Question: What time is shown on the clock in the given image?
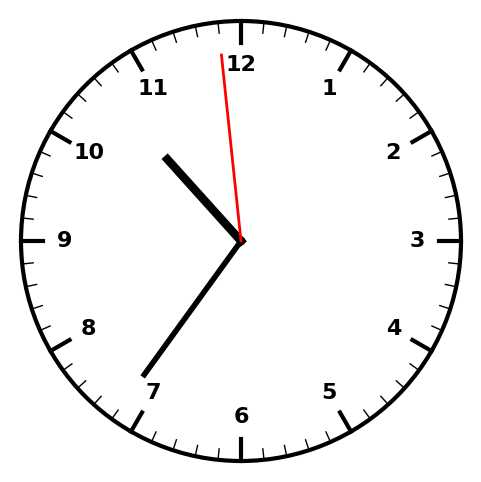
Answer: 10:35:59